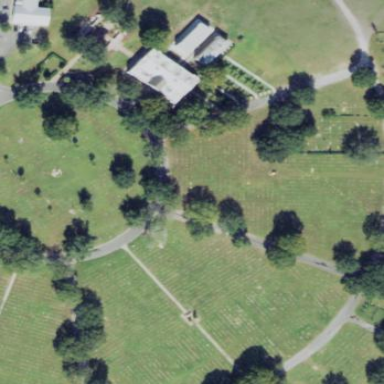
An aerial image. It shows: Cemetery.